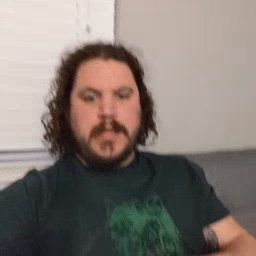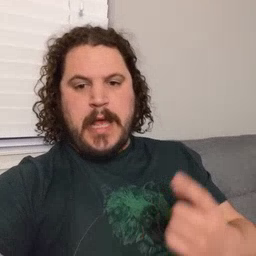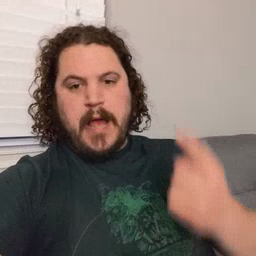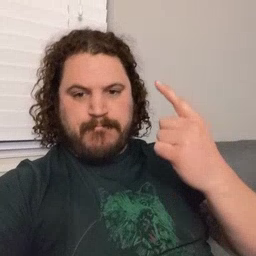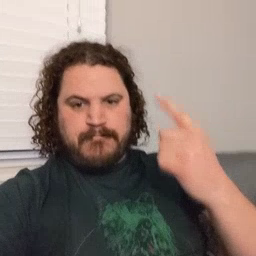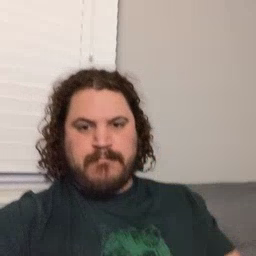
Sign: up